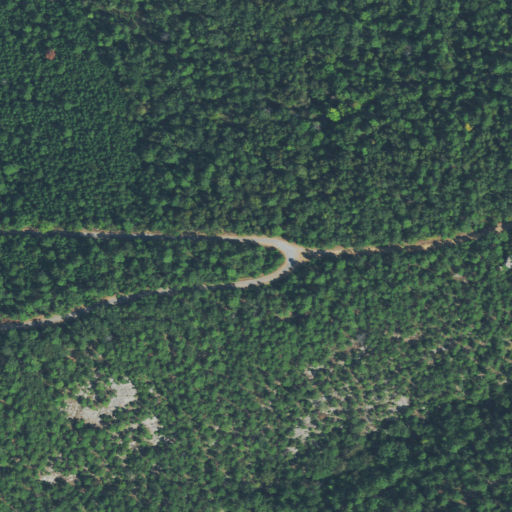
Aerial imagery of gap in Oklahoma named Lone Rock containing mixed forest, evergreen forest, deciduous forest, grassland, and shrub